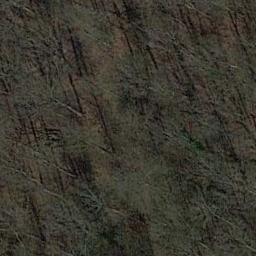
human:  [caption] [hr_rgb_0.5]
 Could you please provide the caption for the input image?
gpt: There are some crisscross paths on this land .

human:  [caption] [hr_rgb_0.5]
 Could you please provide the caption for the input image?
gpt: Many withered trees are in a forest .

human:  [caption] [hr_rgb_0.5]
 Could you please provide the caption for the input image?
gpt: The forest is on the bare land .

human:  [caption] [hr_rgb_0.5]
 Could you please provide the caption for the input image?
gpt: The forest has some sparse green trees and the forest soil is deep yellow .

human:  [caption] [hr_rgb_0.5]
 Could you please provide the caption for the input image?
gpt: A forest with many withered trees .